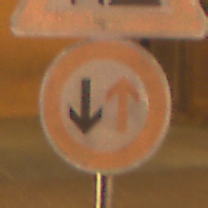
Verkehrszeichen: VorrangDesGegenverkehrs
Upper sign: Arbeitsstelle
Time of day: Night
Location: Outdoor (Urban)
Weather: Clear
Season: NotSpecified
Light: Artificial